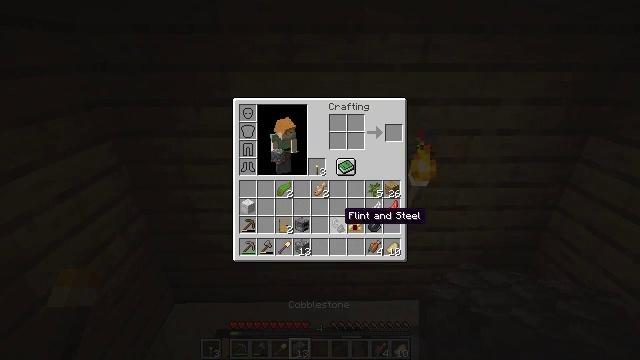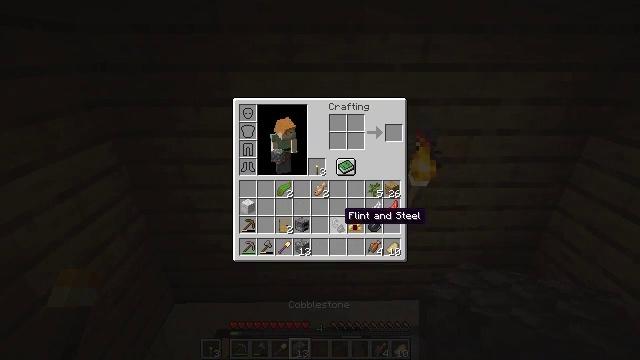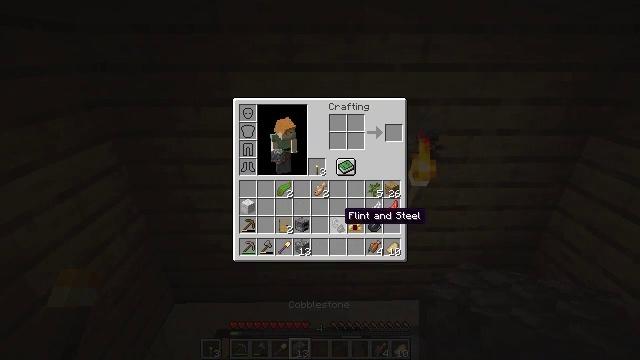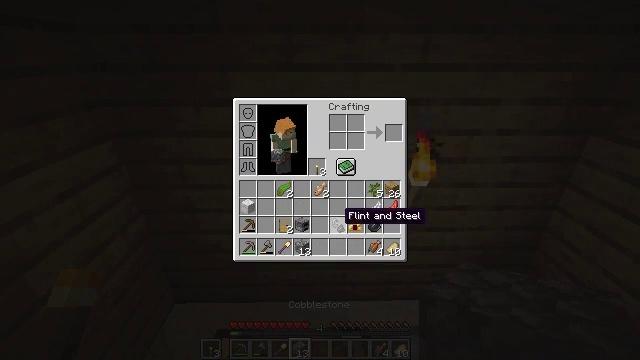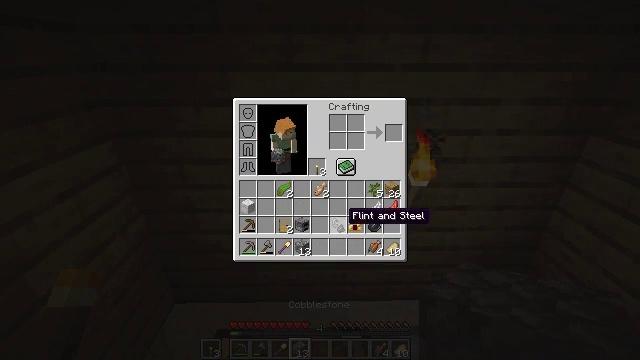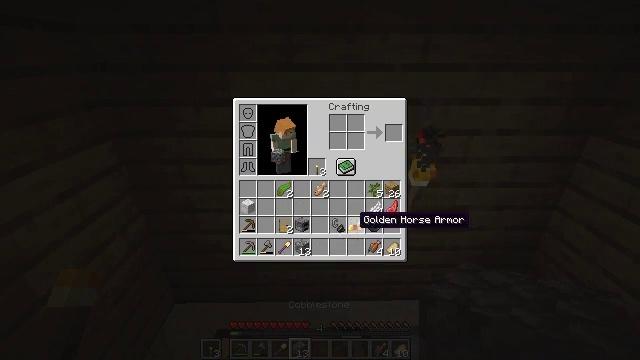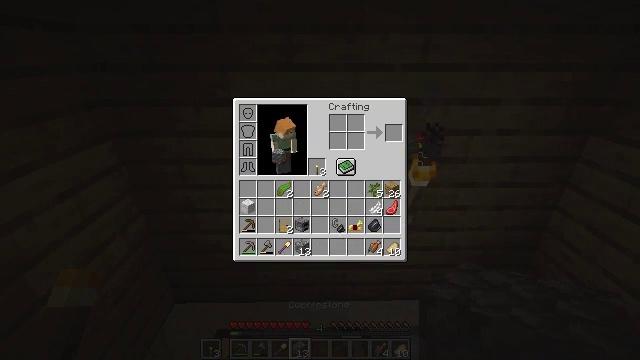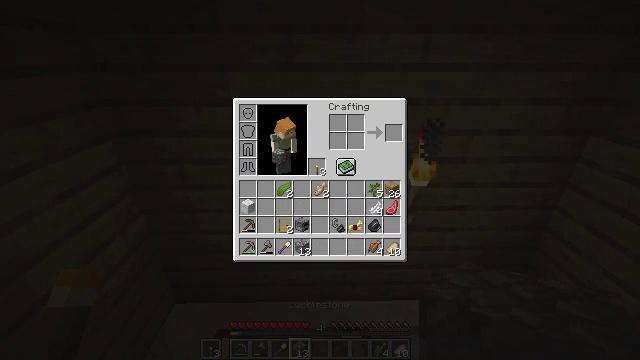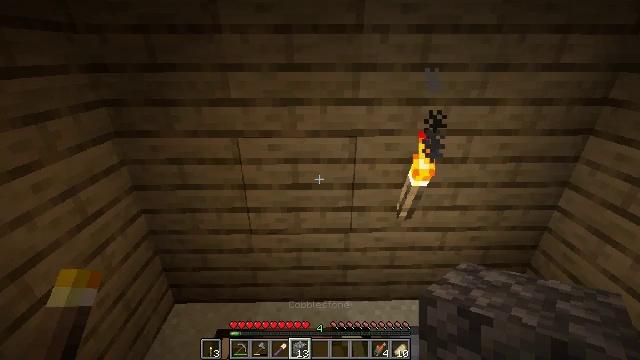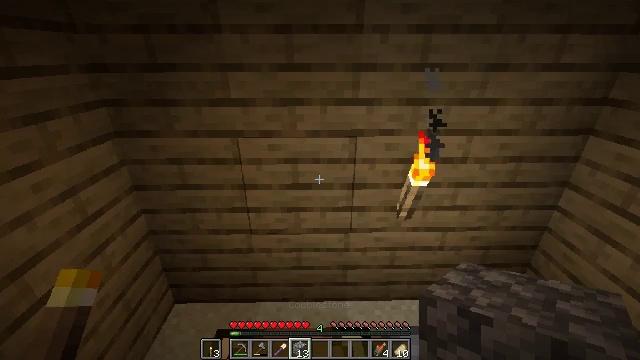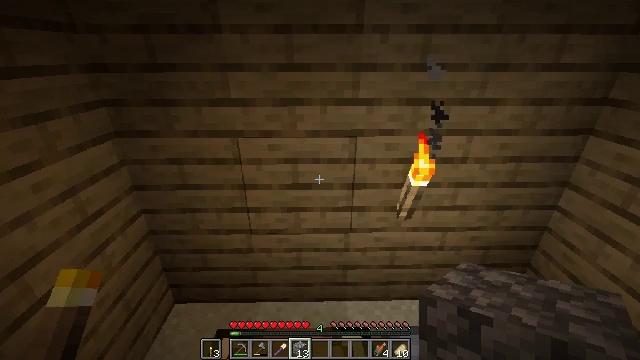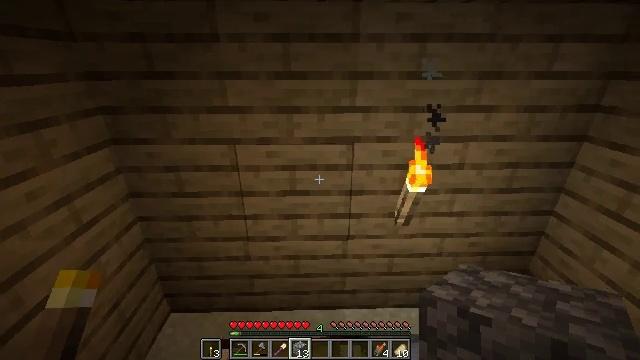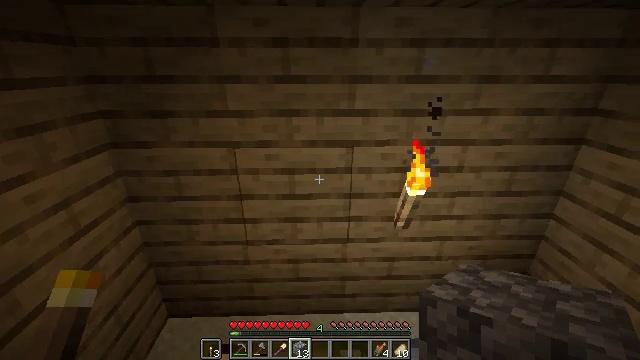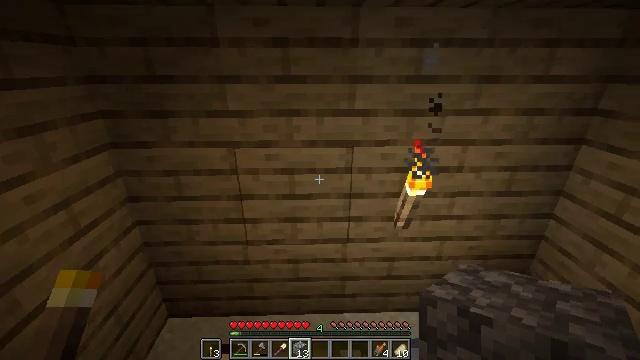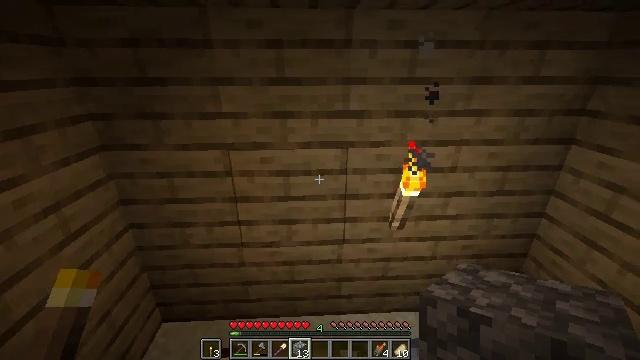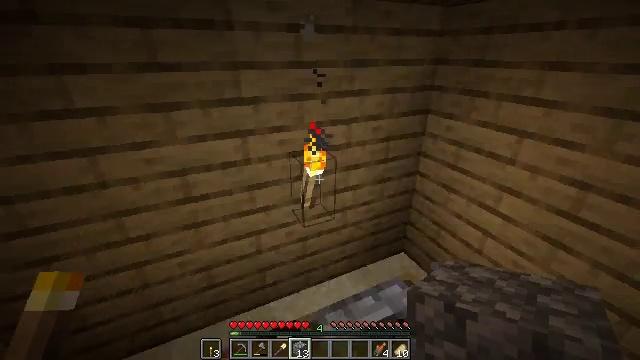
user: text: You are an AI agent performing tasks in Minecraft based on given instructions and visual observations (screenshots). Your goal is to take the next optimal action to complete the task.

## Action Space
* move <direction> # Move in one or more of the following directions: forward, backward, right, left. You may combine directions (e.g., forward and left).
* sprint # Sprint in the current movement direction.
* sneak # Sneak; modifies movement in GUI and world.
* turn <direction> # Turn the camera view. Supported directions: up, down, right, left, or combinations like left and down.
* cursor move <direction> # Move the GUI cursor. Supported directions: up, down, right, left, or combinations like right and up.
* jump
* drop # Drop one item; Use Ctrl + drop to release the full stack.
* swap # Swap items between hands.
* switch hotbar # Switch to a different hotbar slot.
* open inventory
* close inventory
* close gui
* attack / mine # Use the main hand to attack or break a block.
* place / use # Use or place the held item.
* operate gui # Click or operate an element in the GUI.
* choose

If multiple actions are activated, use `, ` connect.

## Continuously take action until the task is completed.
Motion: motion action
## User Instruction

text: Collect sand to make glass.
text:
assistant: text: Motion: no_op
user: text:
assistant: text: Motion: no_op
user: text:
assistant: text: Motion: no_op
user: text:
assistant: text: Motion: no_op
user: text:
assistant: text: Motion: cursor move right
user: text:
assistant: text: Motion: cursor move right
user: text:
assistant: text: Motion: no_op
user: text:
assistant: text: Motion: no_op
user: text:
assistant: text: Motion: no_op
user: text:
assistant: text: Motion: no_op
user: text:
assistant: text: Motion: turn up
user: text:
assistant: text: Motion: no_op
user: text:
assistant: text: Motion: no_op
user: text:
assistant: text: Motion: turn right
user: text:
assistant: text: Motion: turn right and down
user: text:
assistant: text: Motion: turn right and down
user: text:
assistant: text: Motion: move forward, turn right and down
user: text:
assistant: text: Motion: move forward, turn right
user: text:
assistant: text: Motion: move forward, turn right and up
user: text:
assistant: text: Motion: move forward
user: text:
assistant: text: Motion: move forward
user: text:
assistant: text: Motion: move forward
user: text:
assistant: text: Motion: move forward, turn left
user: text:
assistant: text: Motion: move forward and move left, turn left and up
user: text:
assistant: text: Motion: move forward and move left, turn right and up
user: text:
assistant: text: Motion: move forward and move left, turn right and up
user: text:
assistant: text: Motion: move forward and move left, turn right and up
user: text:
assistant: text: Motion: move forward, turn right and up
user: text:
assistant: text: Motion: turn right and up
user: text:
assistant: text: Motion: turn up